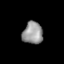
Tissue: lung
Cell type: Others
Senescence score: 0.5636
Nuclear area (px): 438
Mean DAPI intensity: 150.605